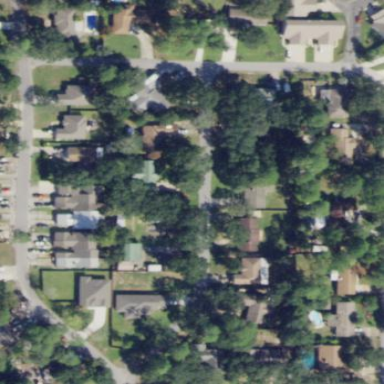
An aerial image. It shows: Single-family residential area.